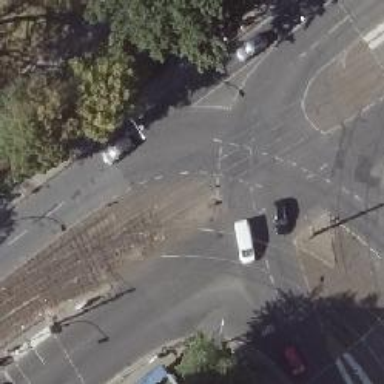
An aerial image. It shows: Tram level crossing on railway.